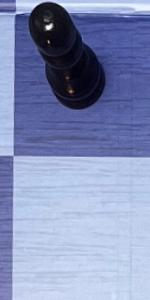
Label: Empty